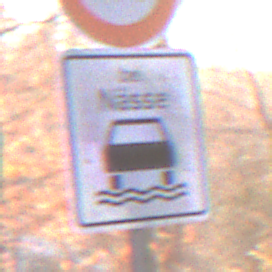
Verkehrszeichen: BeiNaesse
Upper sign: Geschwindigkeit110
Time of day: SunriseSunset
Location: Outdoor (Nature)
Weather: Clear
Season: Autumn
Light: Natural